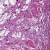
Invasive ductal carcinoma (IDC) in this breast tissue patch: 0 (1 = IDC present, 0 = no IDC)